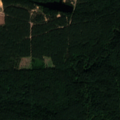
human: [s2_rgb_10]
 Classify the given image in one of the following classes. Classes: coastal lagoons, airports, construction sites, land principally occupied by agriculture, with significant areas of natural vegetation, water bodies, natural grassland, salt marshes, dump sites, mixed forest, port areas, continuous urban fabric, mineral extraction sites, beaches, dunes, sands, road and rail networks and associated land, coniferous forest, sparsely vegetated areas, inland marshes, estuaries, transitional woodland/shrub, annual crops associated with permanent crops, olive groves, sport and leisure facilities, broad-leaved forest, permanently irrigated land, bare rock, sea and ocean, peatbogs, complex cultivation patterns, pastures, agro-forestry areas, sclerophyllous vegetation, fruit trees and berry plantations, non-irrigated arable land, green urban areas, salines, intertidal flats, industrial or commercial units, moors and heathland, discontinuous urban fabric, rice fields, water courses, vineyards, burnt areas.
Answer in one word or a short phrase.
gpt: coniferous forest, mixed forest, natural grassland